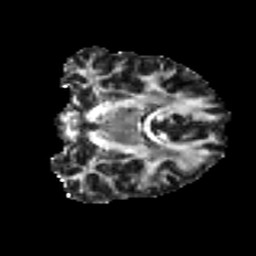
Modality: FA
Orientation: coronal
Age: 22
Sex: male
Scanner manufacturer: ge
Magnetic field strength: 3 T
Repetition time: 7.8 s
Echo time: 0.0608 s